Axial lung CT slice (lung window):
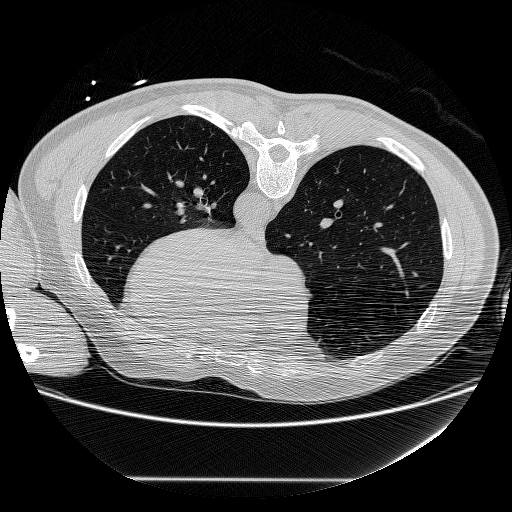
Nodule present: no